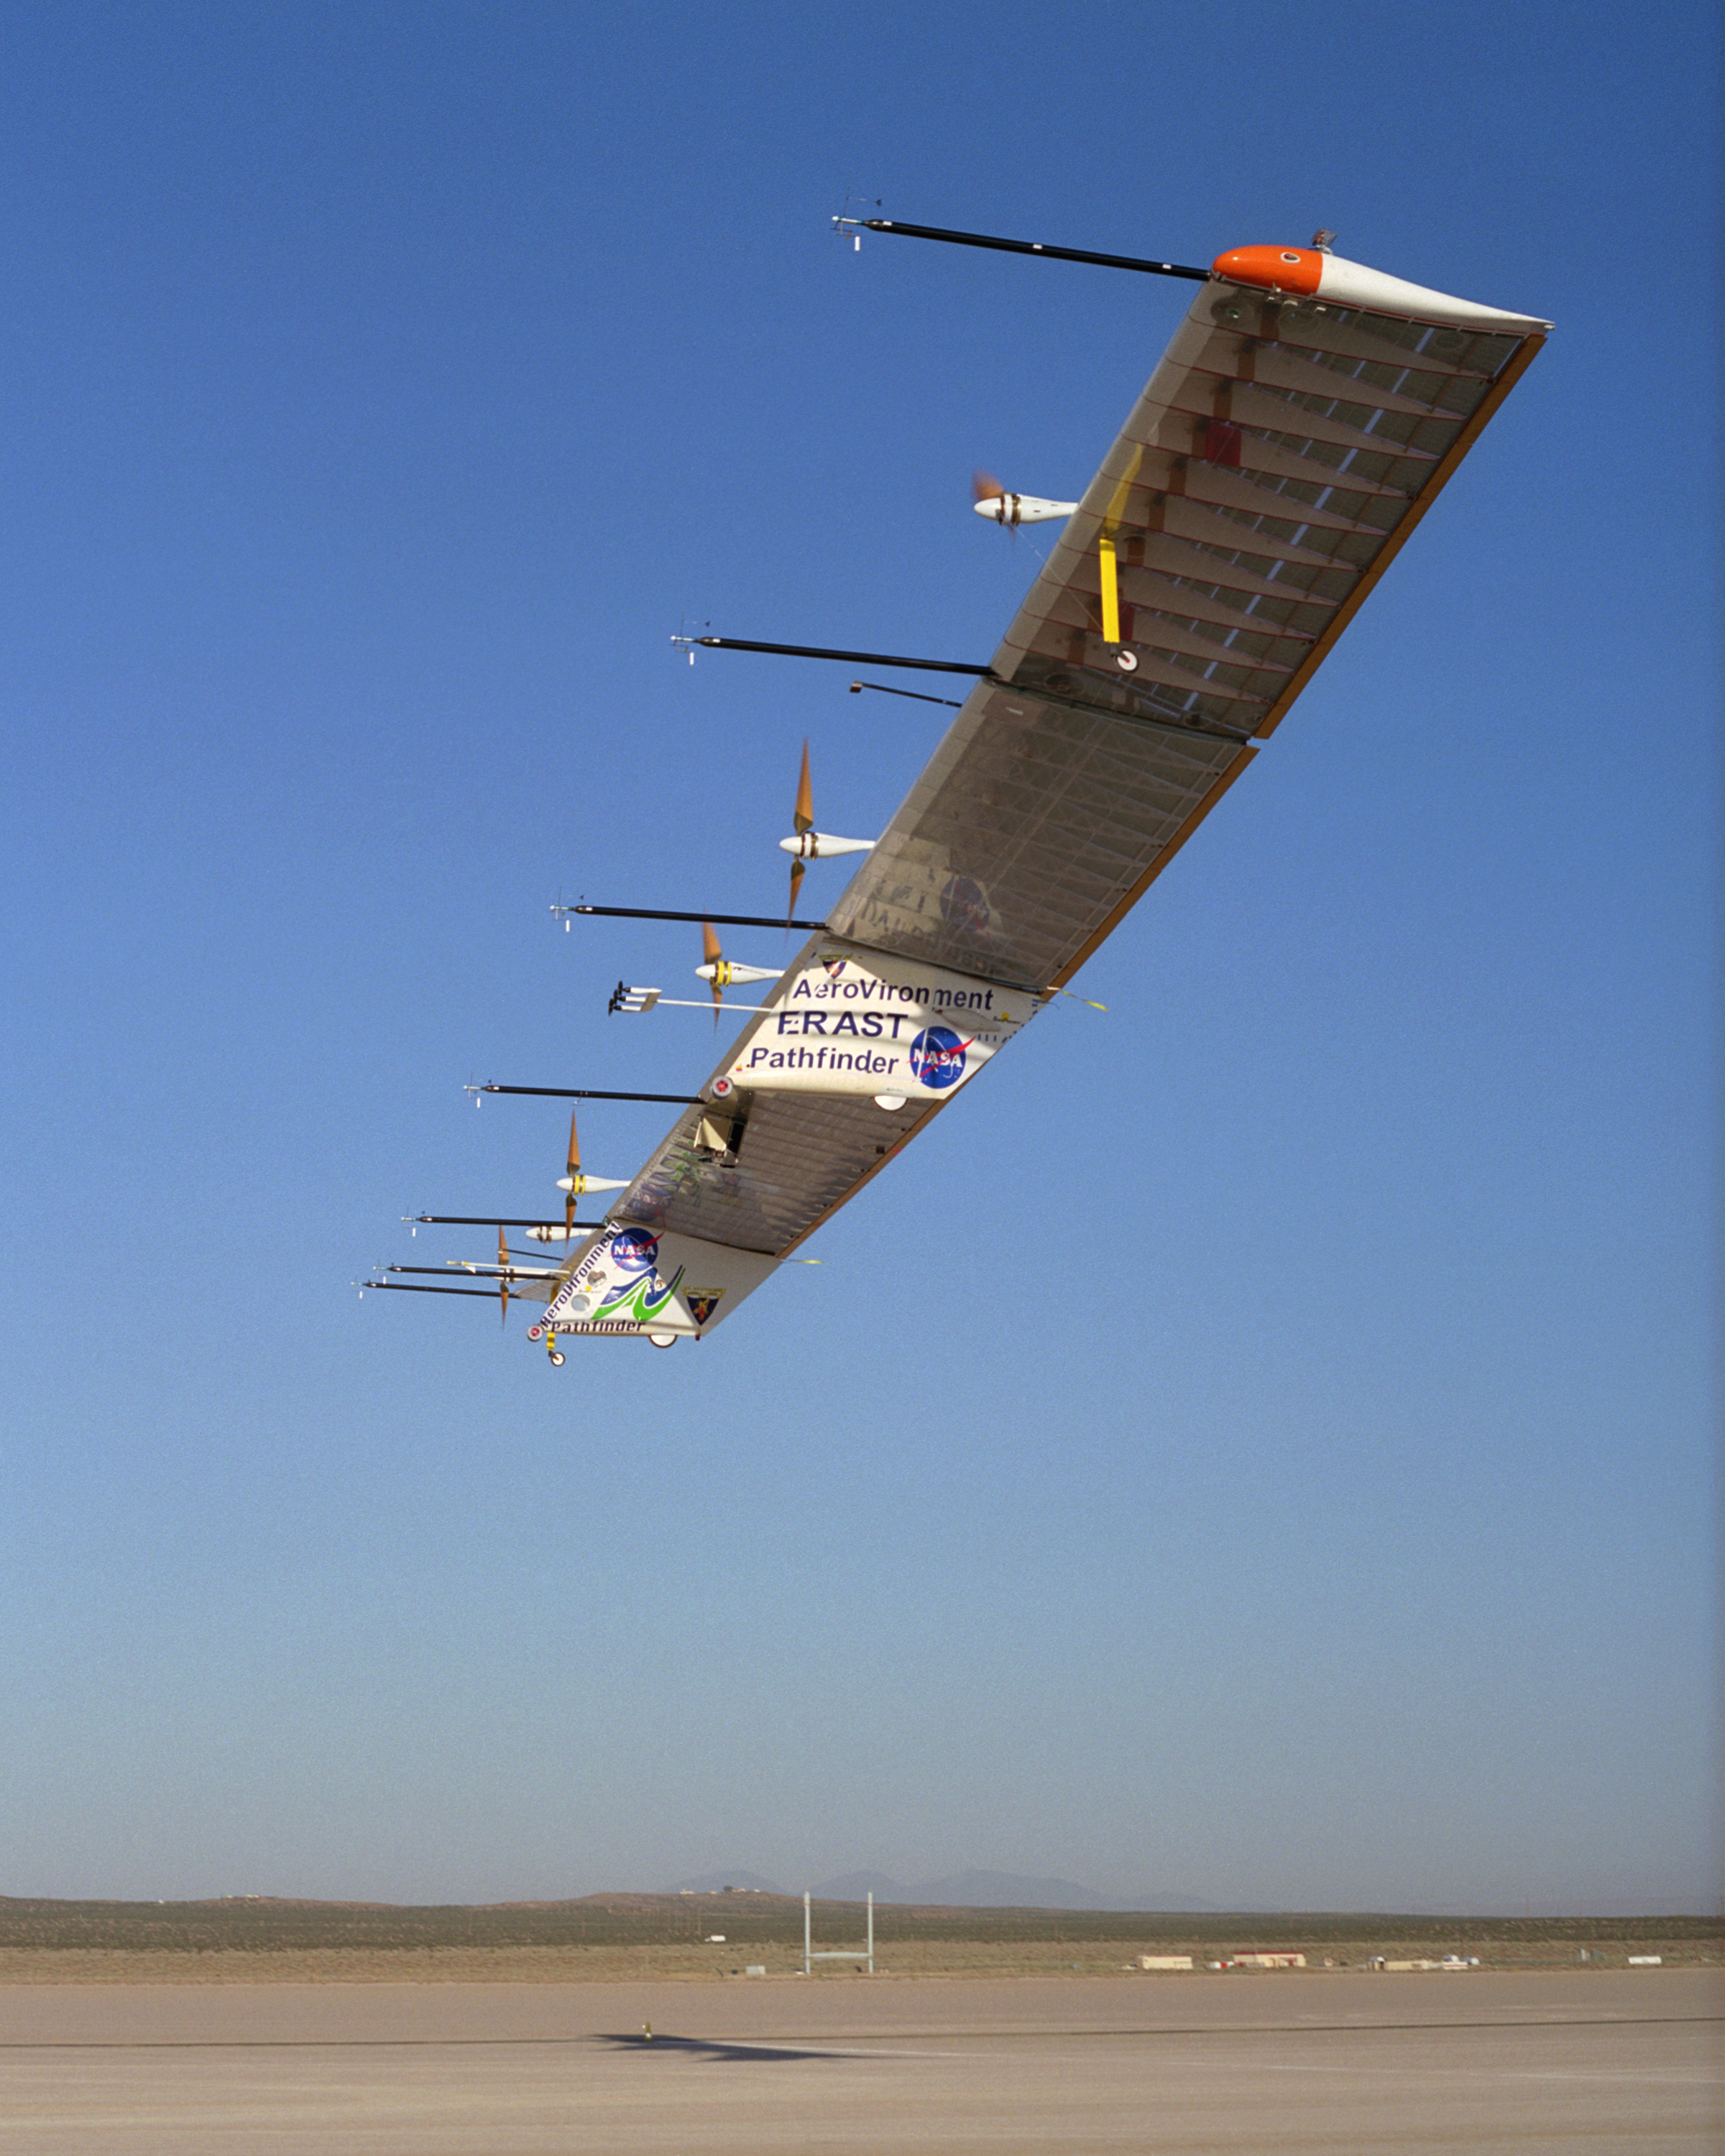
The Atmospheric Turbulence Measurement System booms extend forward from the Pathfinder-Plus solar wing as it soars over Rogers Dry Lake. Pathfinder-Plus, solar-electric flying wing, Rogers Dry Lake, NASA Dryden Flight Research Center, turbulence-measurement flight, Atmospheric Turbulence Measurement System